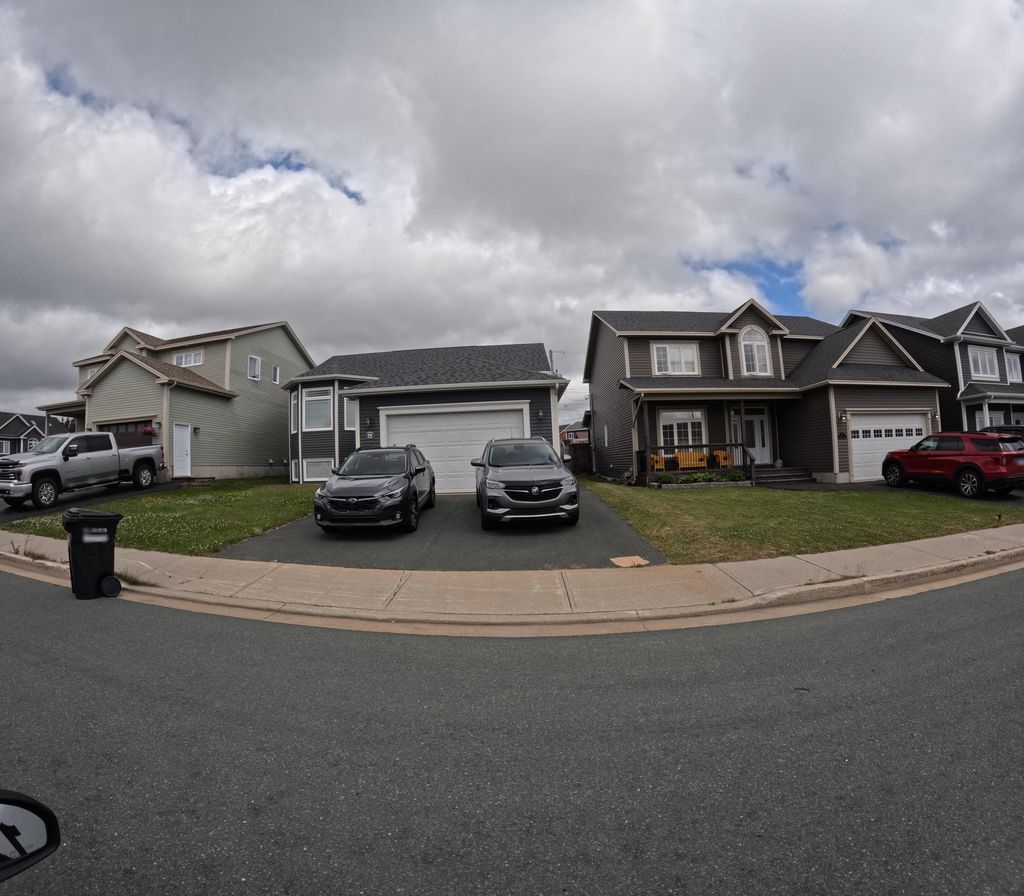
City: st_johns